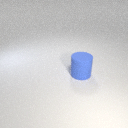
large blue rubber cylinder